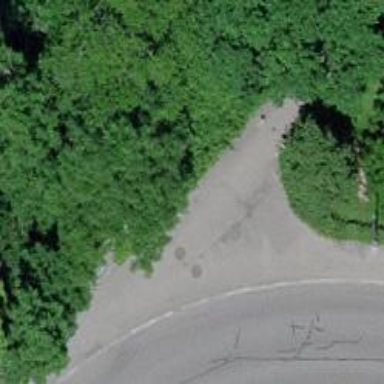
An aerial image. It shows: Bollard barrier.